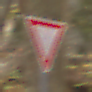
Verkehrszeichen: VorfahrtGewaehren
Umgebung: Outdoor, Nature
Tageszeit: MorningAfternoon
Wetter: Overcast
Licht: Natural
Jahreszeit: Autumn
Kontrast: LowContrast